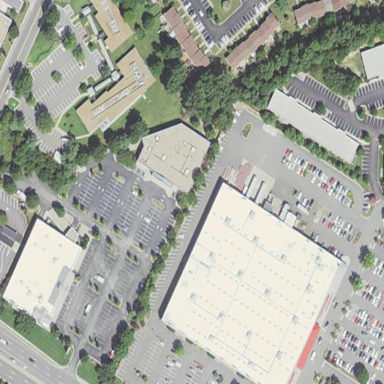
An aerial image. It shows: Wholesale shop located inside building.